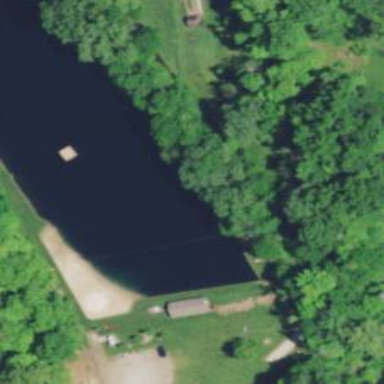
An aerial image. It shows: Pond surrounded by natural water.